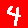
Digit: 4